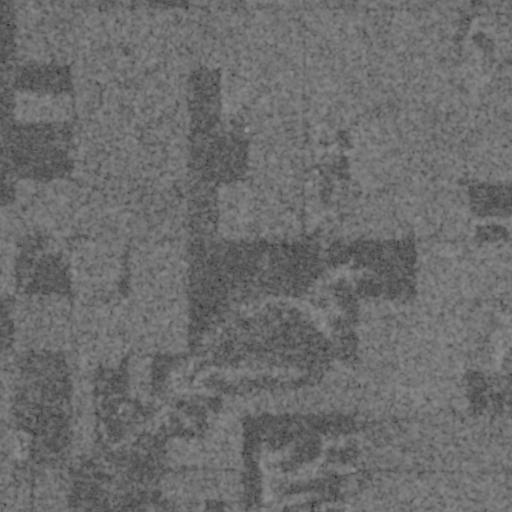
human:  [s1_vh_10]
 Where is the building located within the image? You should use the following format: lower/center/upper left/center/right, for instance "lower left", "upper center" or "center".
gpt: The building is located in the lower left of the image.
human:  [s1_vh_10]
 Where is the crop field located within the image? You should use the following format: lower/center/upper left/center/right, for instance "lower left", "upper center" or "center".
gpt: There is no crop field in the image.

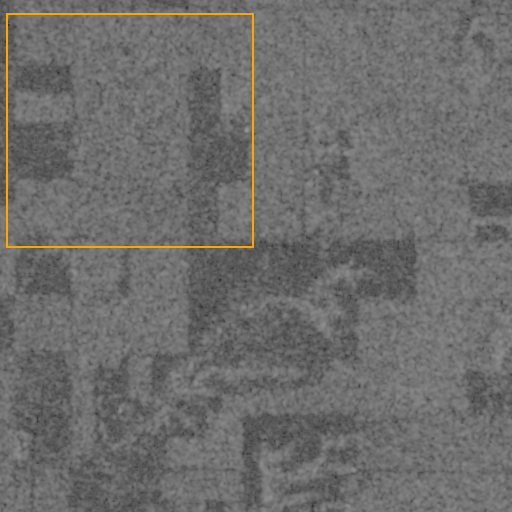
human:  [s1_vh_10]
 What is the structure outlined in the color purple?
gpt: There is no purple outline.
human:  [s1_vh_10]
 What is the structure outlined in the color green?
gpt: There is no structure outlined in green.